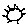
Label: sun